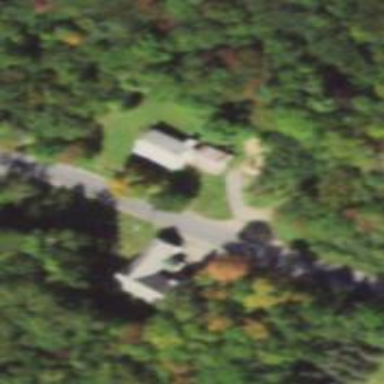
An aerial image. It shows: Historic school.